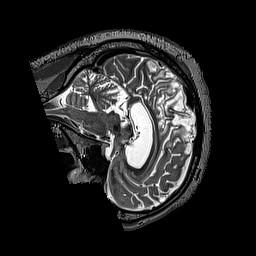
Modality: T2w
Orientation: sagittal
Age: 49
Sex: male
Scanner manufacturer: siemens
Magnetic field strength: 3 T
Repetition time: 3.2 s
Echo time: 0.567 s